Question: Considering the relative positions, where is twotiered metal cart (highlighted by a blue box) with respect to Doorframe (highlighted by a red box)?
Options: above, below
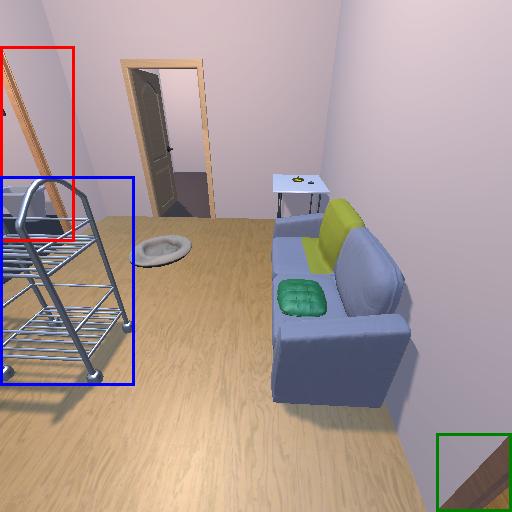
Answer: above